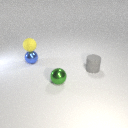
small green metal sphere to the left of small gray rubber cylinder